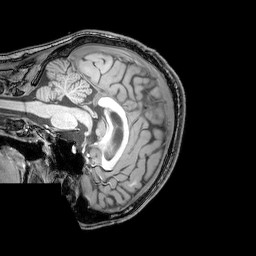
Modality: T1w
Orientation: sagittal
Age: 22
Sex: male
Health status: healthy
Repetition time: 0.081 s
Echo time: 0.037 s